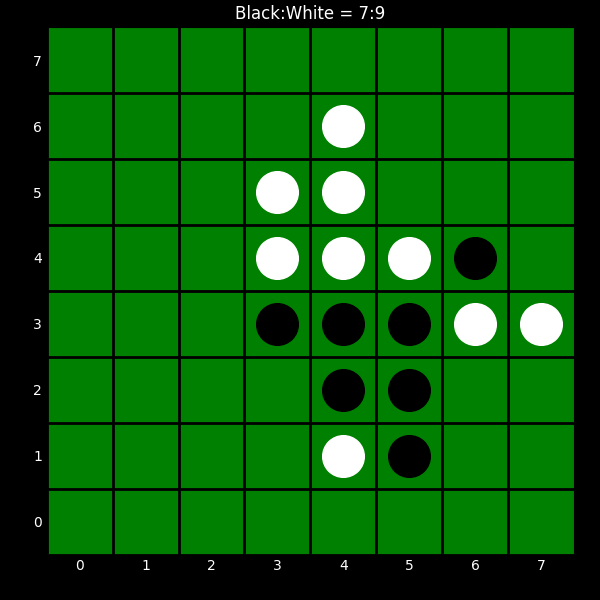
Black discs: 7
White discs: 9